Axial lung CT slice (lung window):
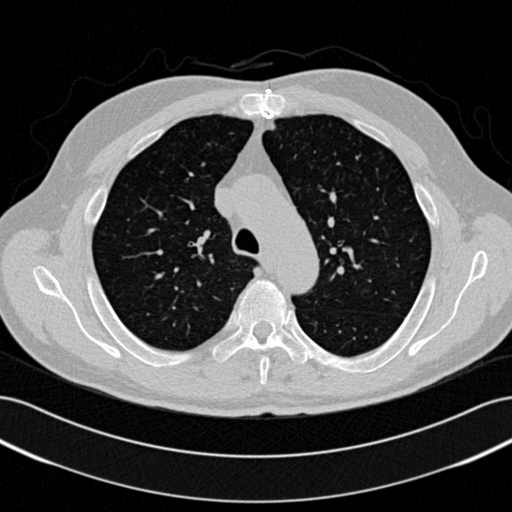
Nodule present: no